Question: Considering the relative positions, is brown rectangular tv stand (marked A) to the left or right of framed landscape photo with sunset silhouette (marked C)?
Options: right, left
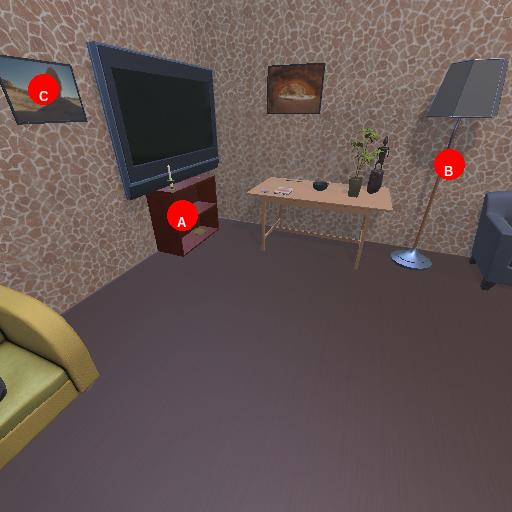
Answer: right